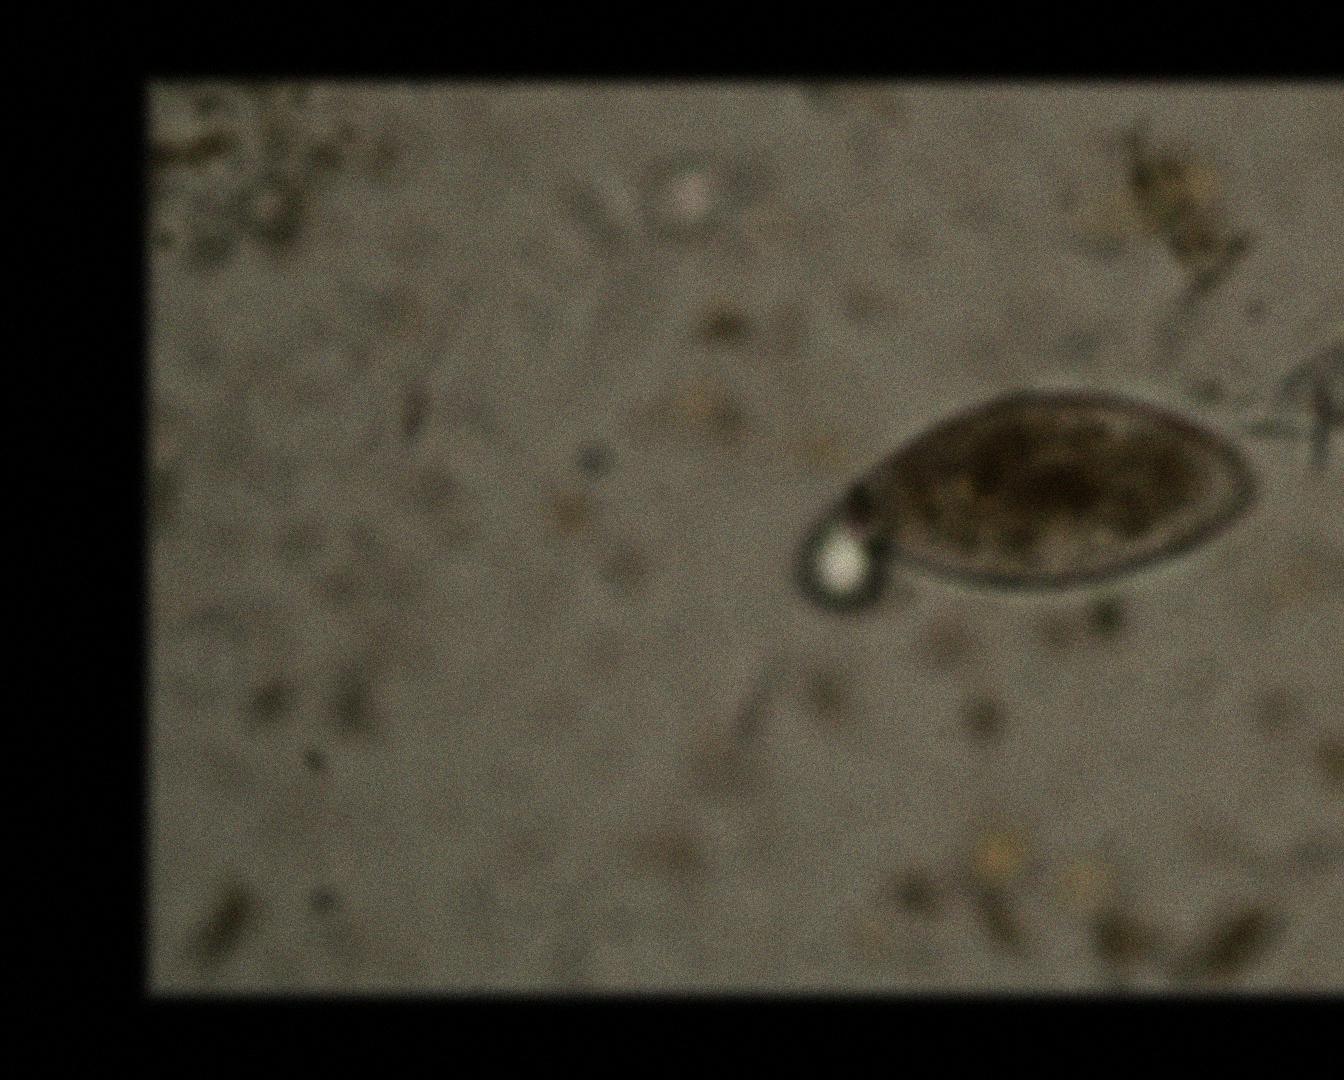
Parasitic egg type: Fasciolopsis buski